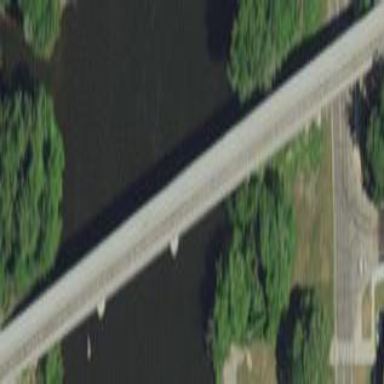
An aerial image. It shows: Man-made bridge.